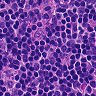
Metastatic tissue present: no